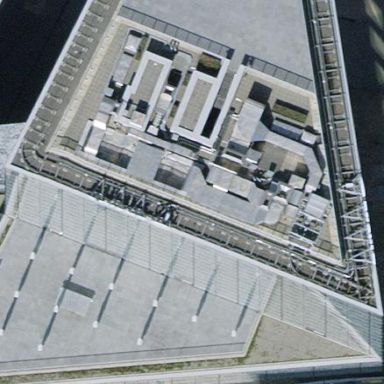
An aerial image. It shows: Commercial building with flat roof.